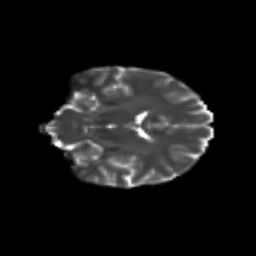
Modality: T2w
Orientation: coronal
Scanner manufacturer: siemens
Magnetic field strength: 3 T
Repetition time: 9.2 s
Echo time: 0.084 s